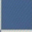
Piece: xx